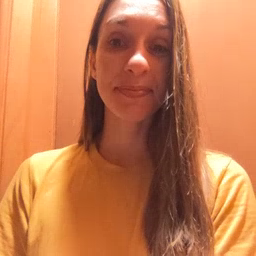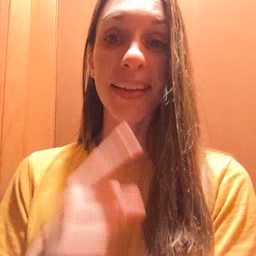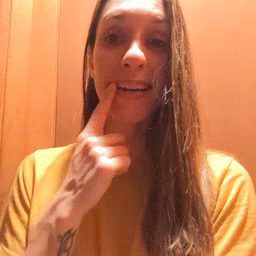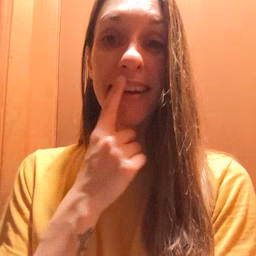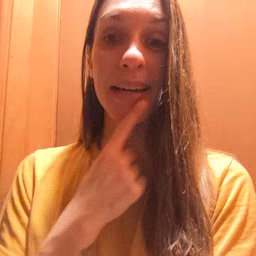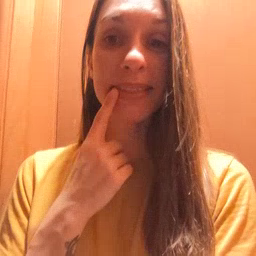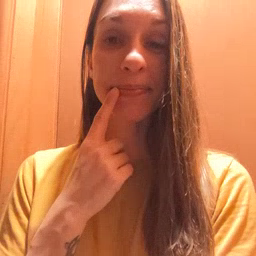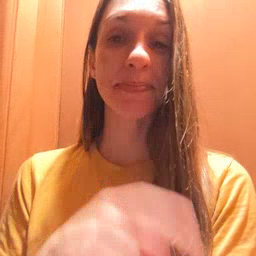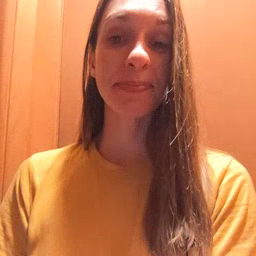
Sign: lips